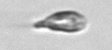
Label: Cryptophyta